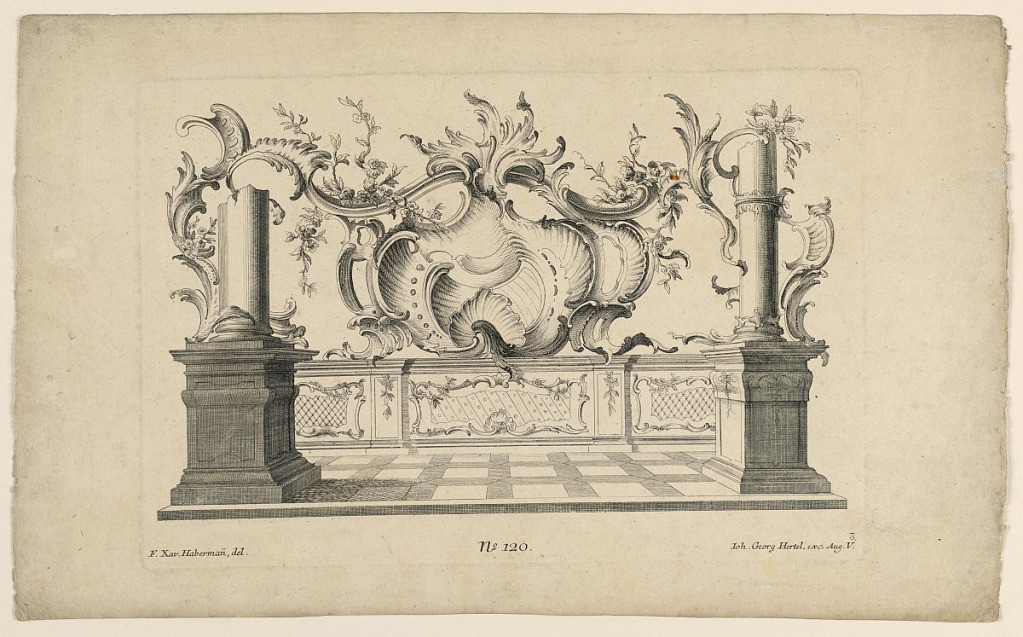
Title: Rocaille Motifs and Dados, from Set No. 120
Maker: Franz Xaver Habermann, German, 1721 – 1796
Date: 1750-1770
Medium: Etching on paper
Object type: Print
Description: Plate 3. Two columns stand before the ends of a dado. Rocaille motifs.